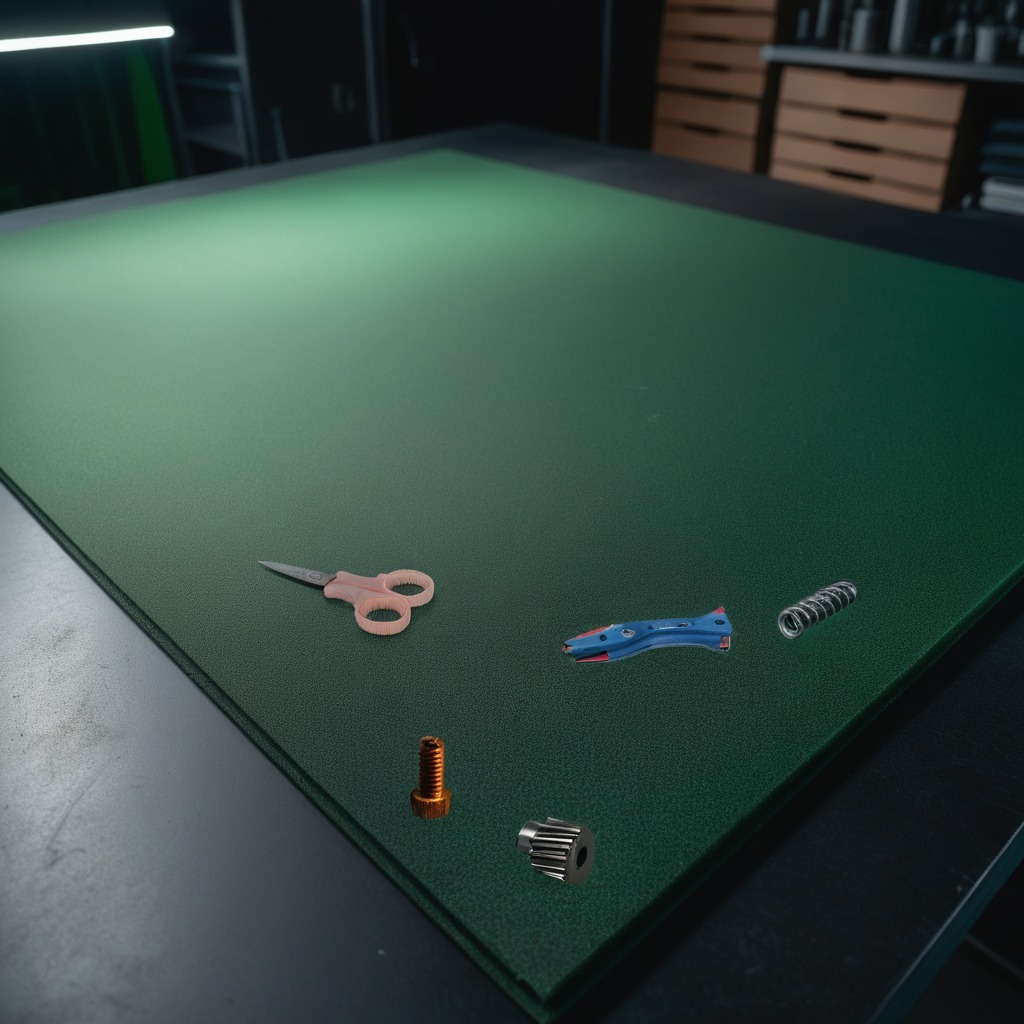
A steel gear with teeth, a utility knife, a metal machine screw, a coiled metal spring, and a pair of scissors are lying on the clean granite tabletop.